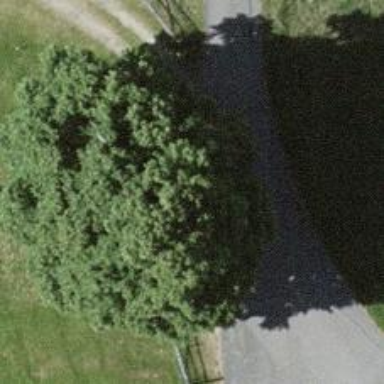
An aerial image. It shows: Brown bench in the vicinity.